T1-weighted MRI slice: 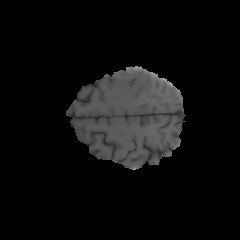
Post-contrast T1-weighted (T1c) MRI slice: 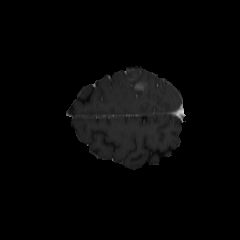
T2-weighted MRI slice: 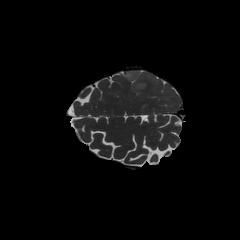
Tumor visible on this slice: yes